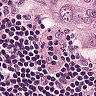
Metastatic tissue present: yes